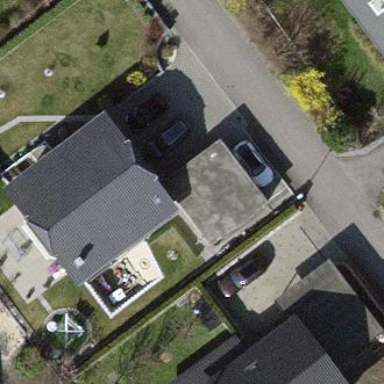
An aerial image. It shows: Garage building.